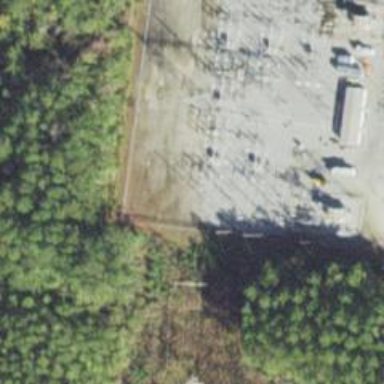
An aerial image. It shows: Switch used for power control.